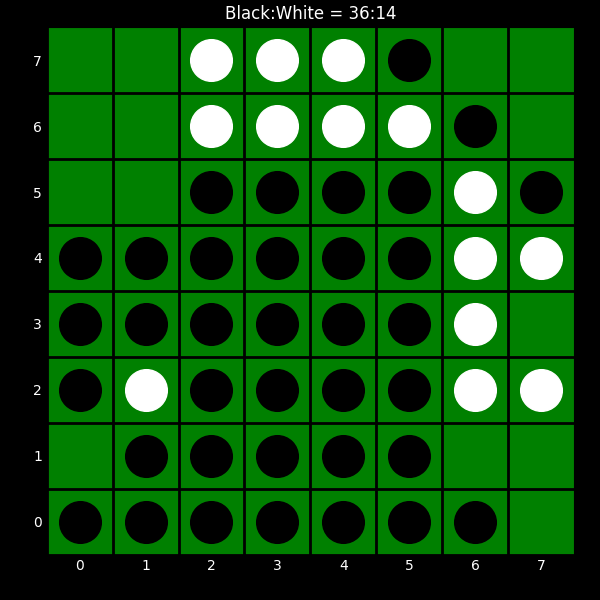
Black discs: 36
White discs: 14